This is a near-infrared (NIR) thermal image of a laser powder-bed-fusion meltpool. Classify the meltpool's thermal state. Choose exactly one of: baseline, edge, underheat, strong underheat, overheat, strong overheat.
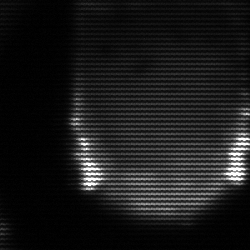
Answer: edge